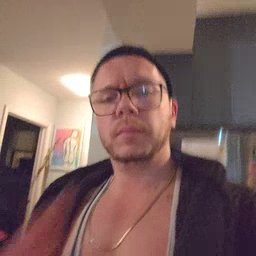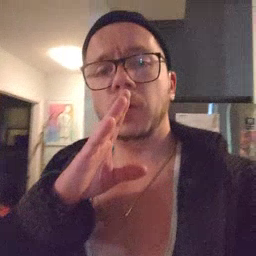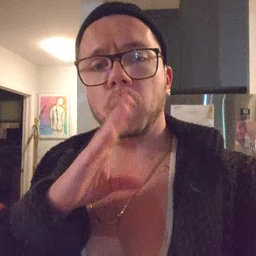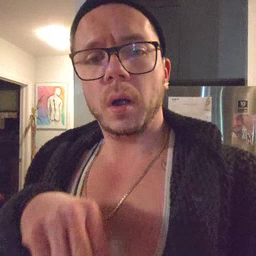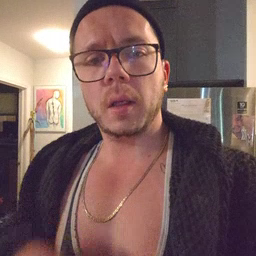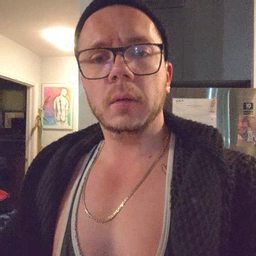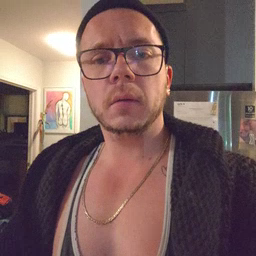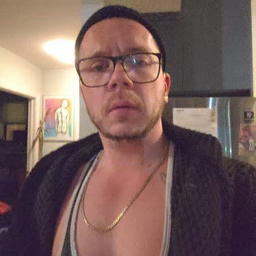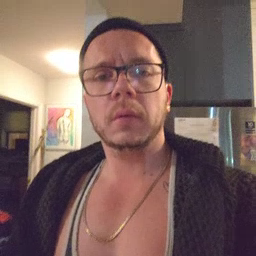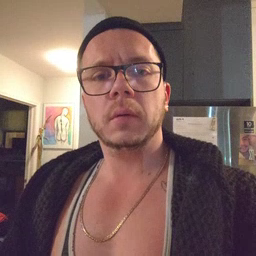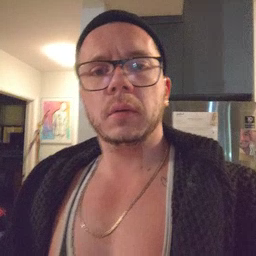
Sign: quiet